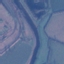
Land use / land cover class: River